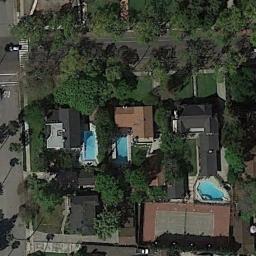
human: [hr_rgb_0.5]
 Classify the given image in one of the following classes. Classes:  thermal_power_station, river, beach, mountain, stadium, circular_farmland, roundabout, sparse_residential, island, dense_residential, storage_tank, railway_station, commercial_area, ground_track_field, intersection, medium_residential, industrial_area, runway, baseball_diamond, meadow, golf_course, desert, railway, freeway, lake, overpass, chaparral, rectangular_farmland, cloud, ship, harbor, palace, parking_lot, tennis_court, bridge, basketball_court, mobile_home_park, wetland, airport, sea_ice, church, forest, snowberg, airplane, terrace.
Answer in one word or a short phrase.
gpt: tennis_court